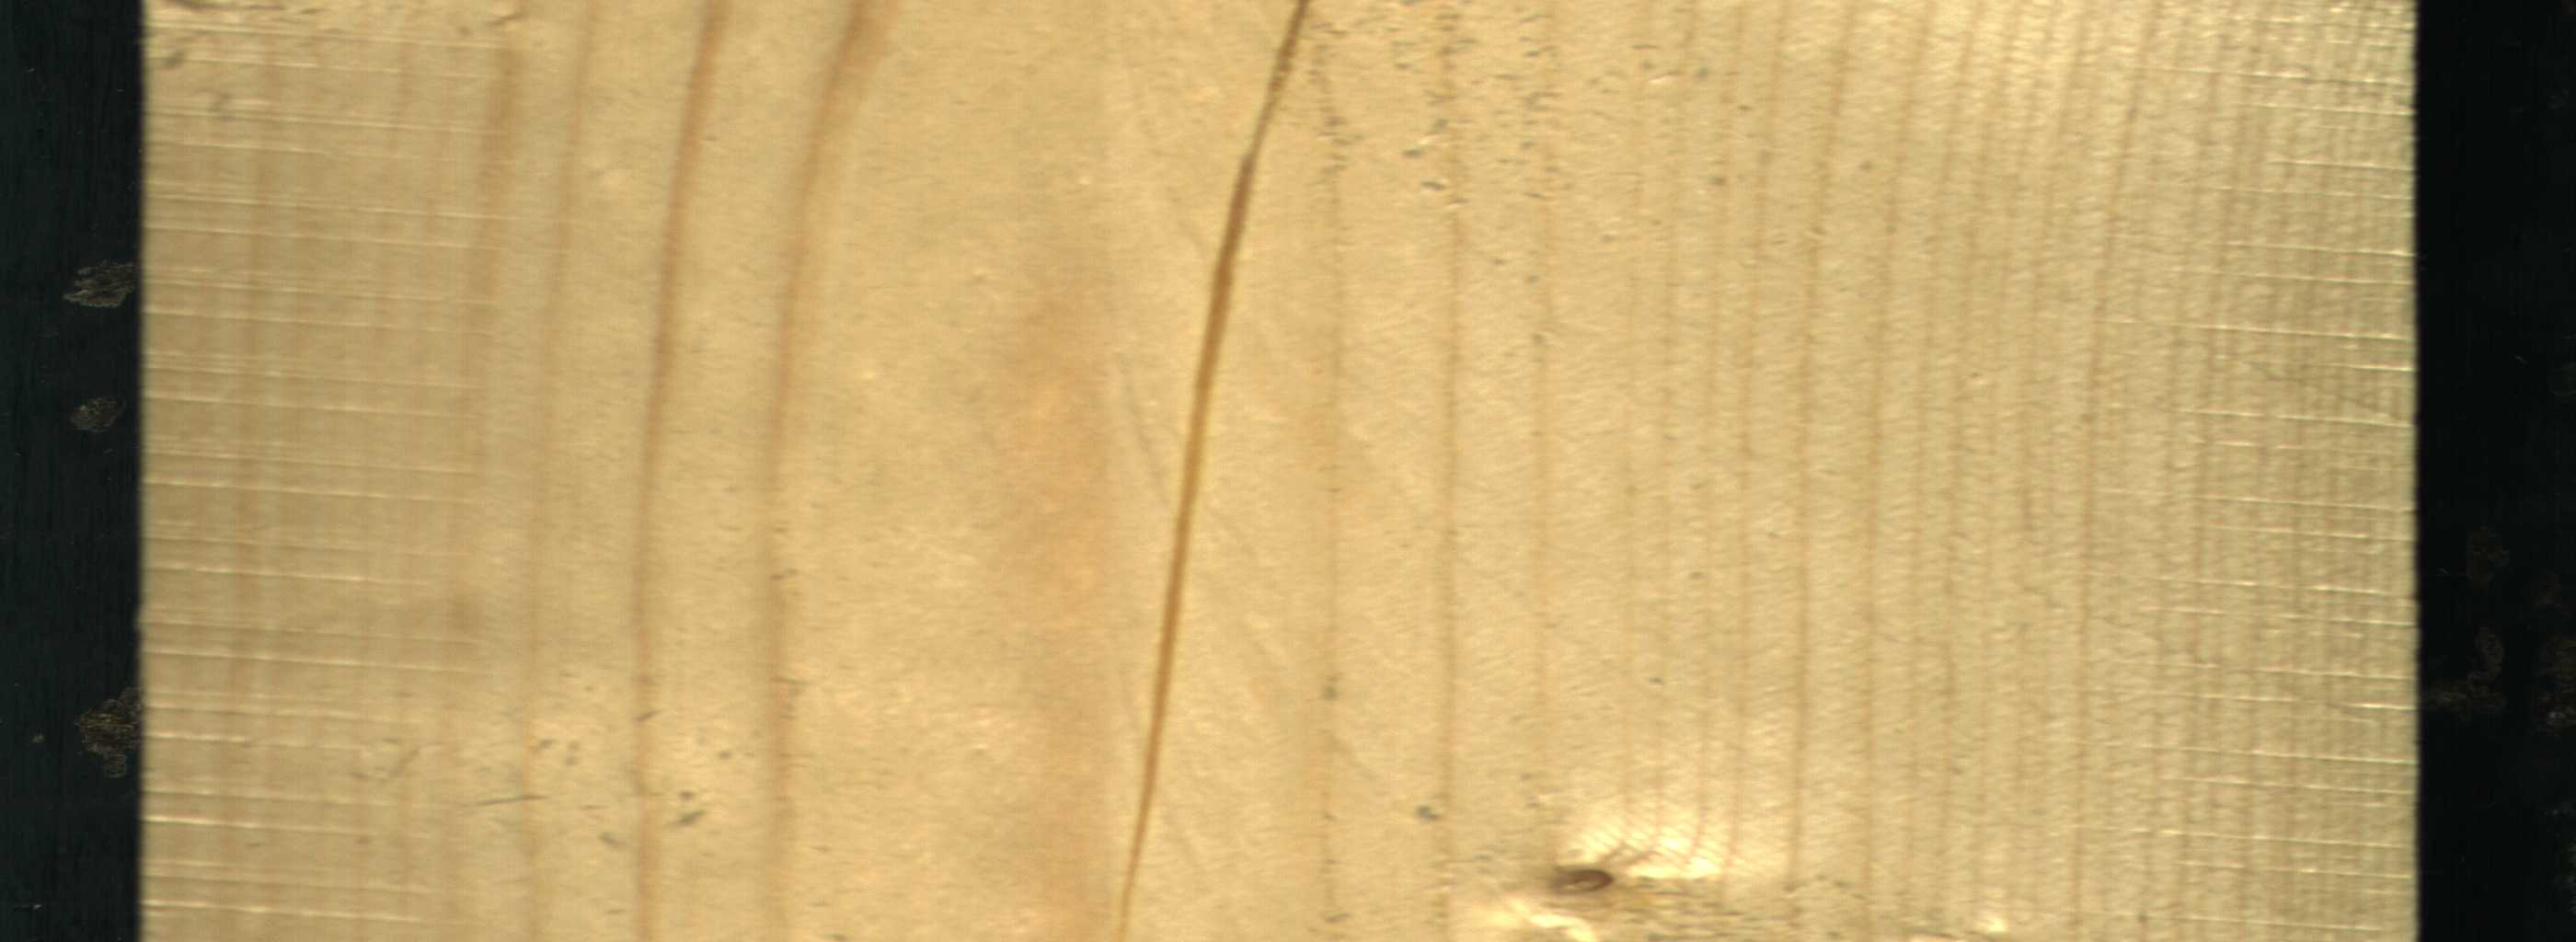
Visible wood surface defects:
resin
Live_Knot